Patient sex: M
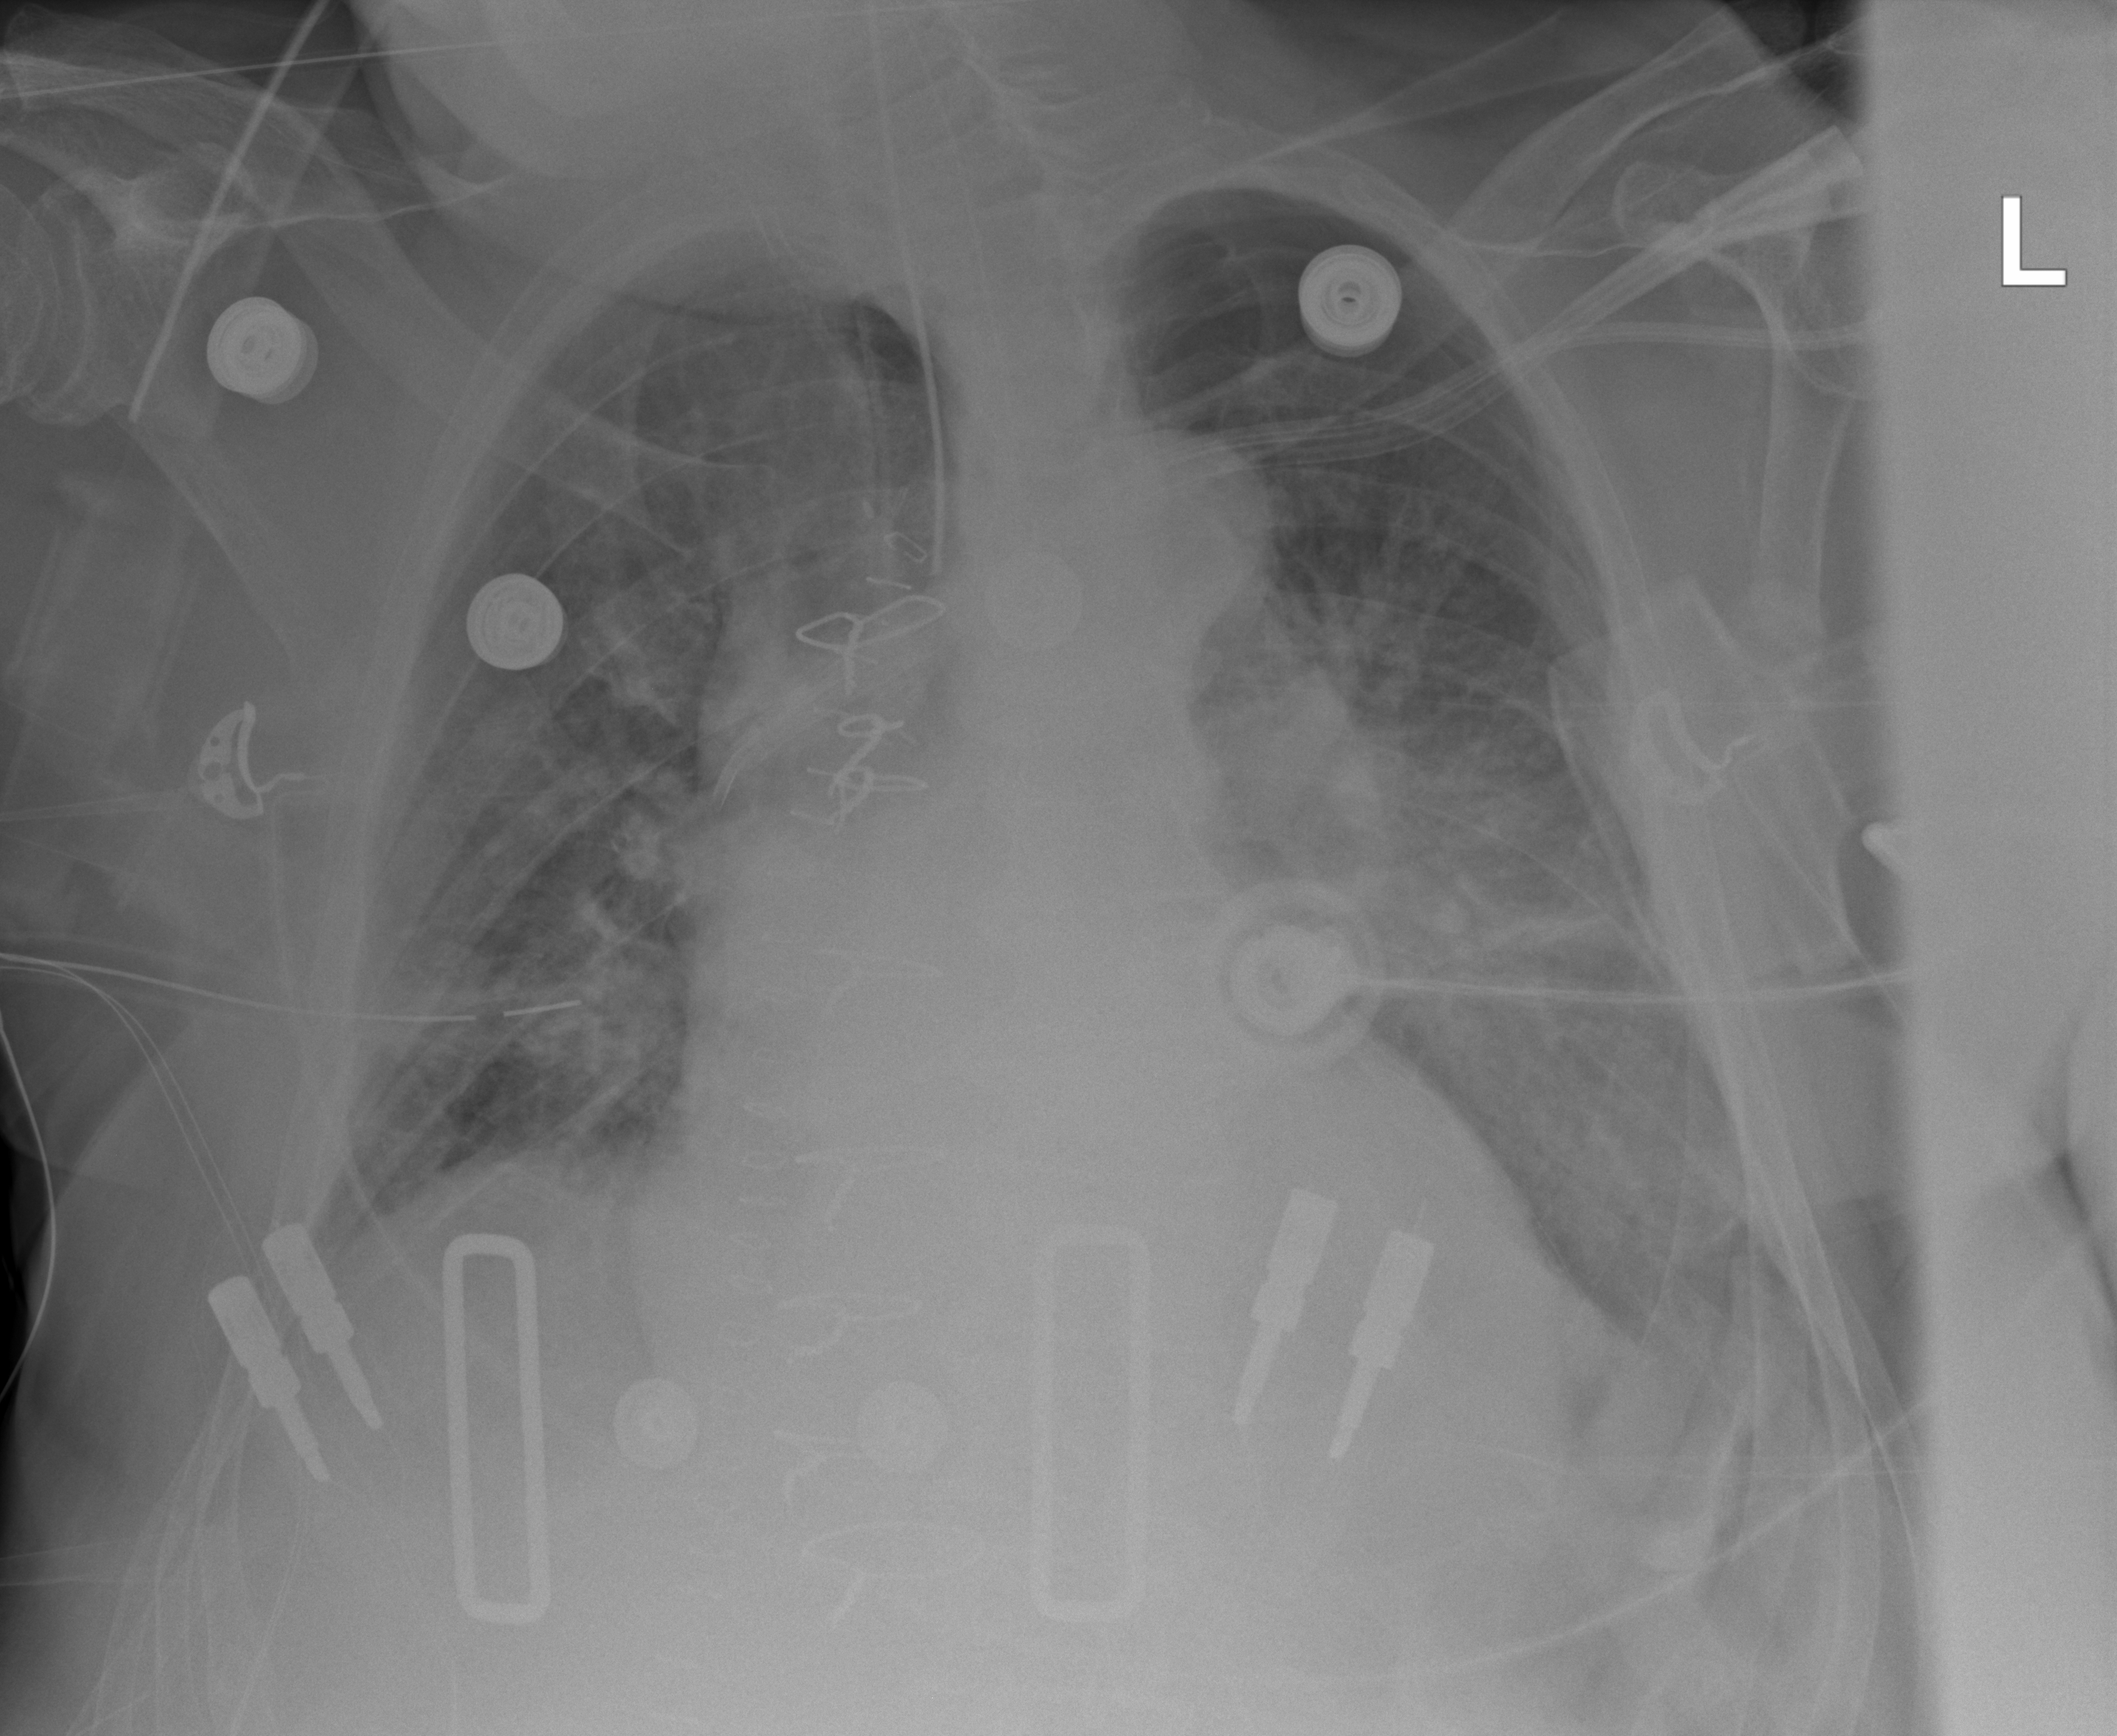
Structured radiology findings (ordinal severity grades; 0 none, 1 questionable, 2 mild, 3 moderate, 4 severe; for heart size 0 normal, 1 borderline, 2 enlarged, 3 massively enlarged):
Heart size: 0
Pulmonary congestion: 0
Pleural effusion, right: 2
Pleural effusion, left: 2
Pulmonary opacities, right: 0
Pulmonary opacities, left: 3
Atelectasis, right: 0
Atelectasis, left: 0